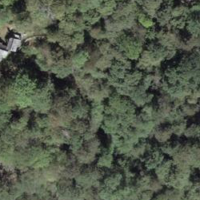
EUNIS habitat code: 44
Species observed at this site:
Aruncus dioicus